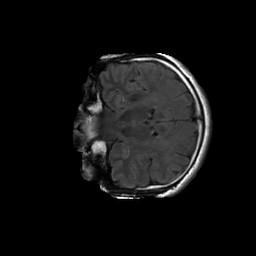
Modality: FLAIR
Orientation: coronal
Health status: ill
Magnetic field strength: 3 T